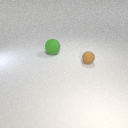
large green rubber sphere to the left of small brown rubber sphere